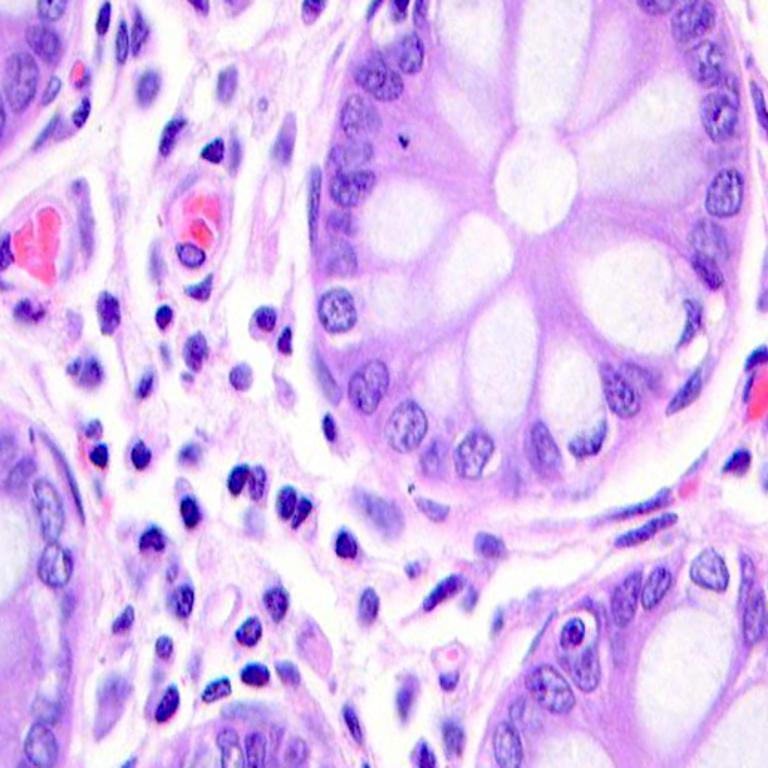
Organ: colon
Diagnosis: benign